Question: I want to create a menu like in mac itunes app with sliding
I want to create menu like this in my iphone application using ios 6 story board is it possible ? Can anybody find me a good tutorial for that thank you
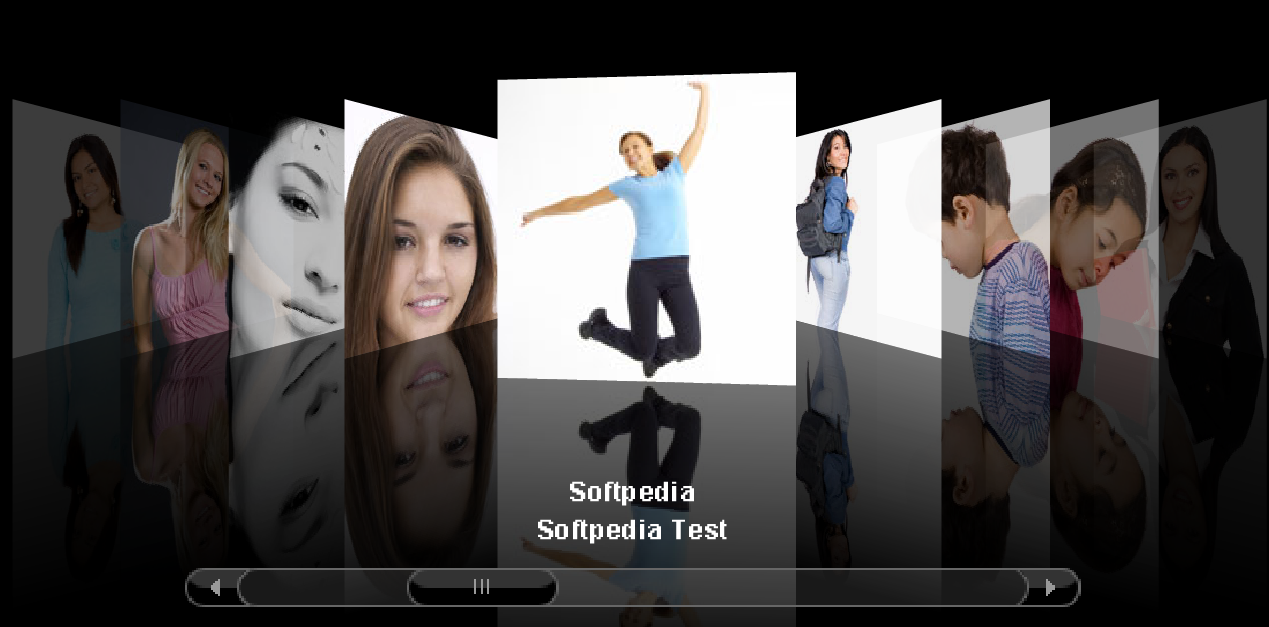
Answer: You can try this tutorial : <URL>
I also found this on github : <URL>
Cheers.